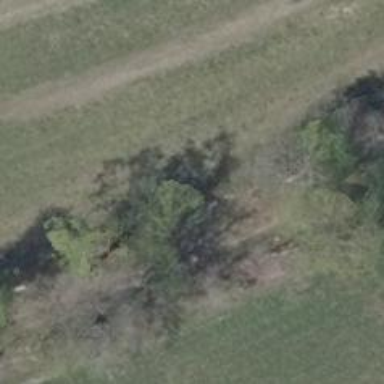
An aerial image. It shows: Row of trees in natural setting.